Field crop: maize
Growth stage: 2
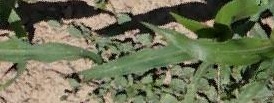
Species: maize